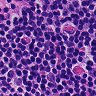
Metastatic tissue present: no